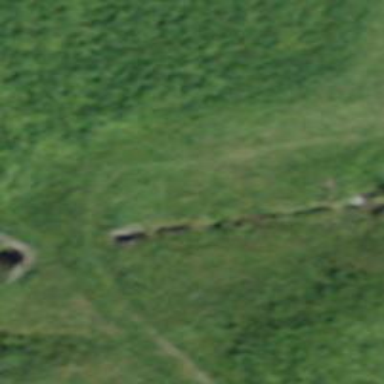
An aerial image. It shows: Culvert tunnel.